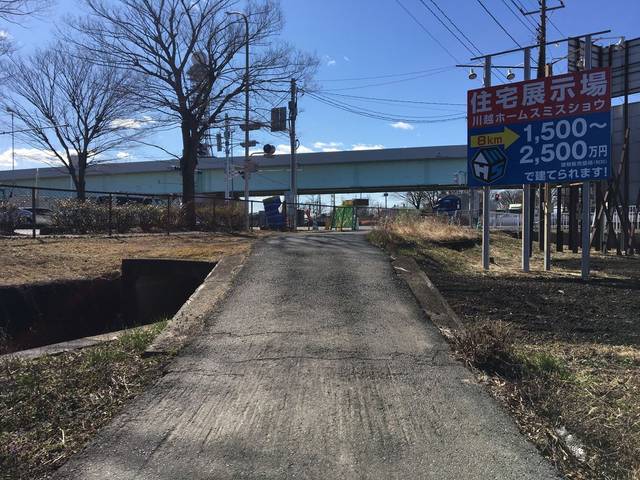
Region: Japan
Coordinates: 35.847, 139.576